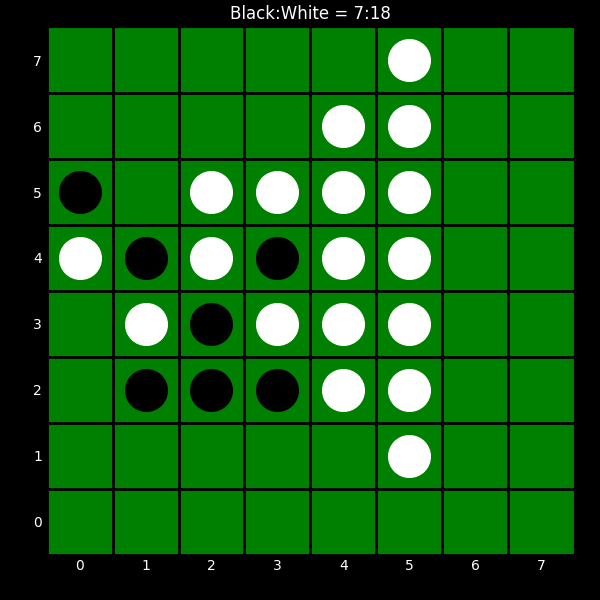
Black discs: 7
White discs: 18